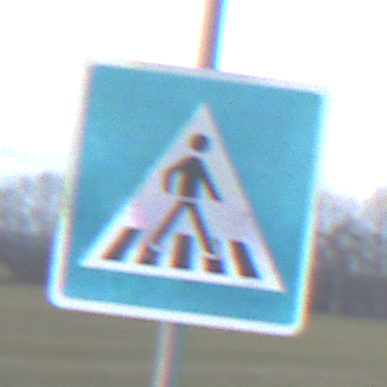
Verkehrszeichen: FussgaengerueberwegLinks
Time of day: SunriseSunset
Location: Outdoor (Nature)
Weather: PartlyCloudy
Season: NotSpecified
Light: Natural